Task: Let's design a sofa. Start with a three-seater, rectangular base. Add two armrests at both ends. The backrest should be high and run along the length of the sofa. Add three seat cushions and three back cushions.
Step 31:
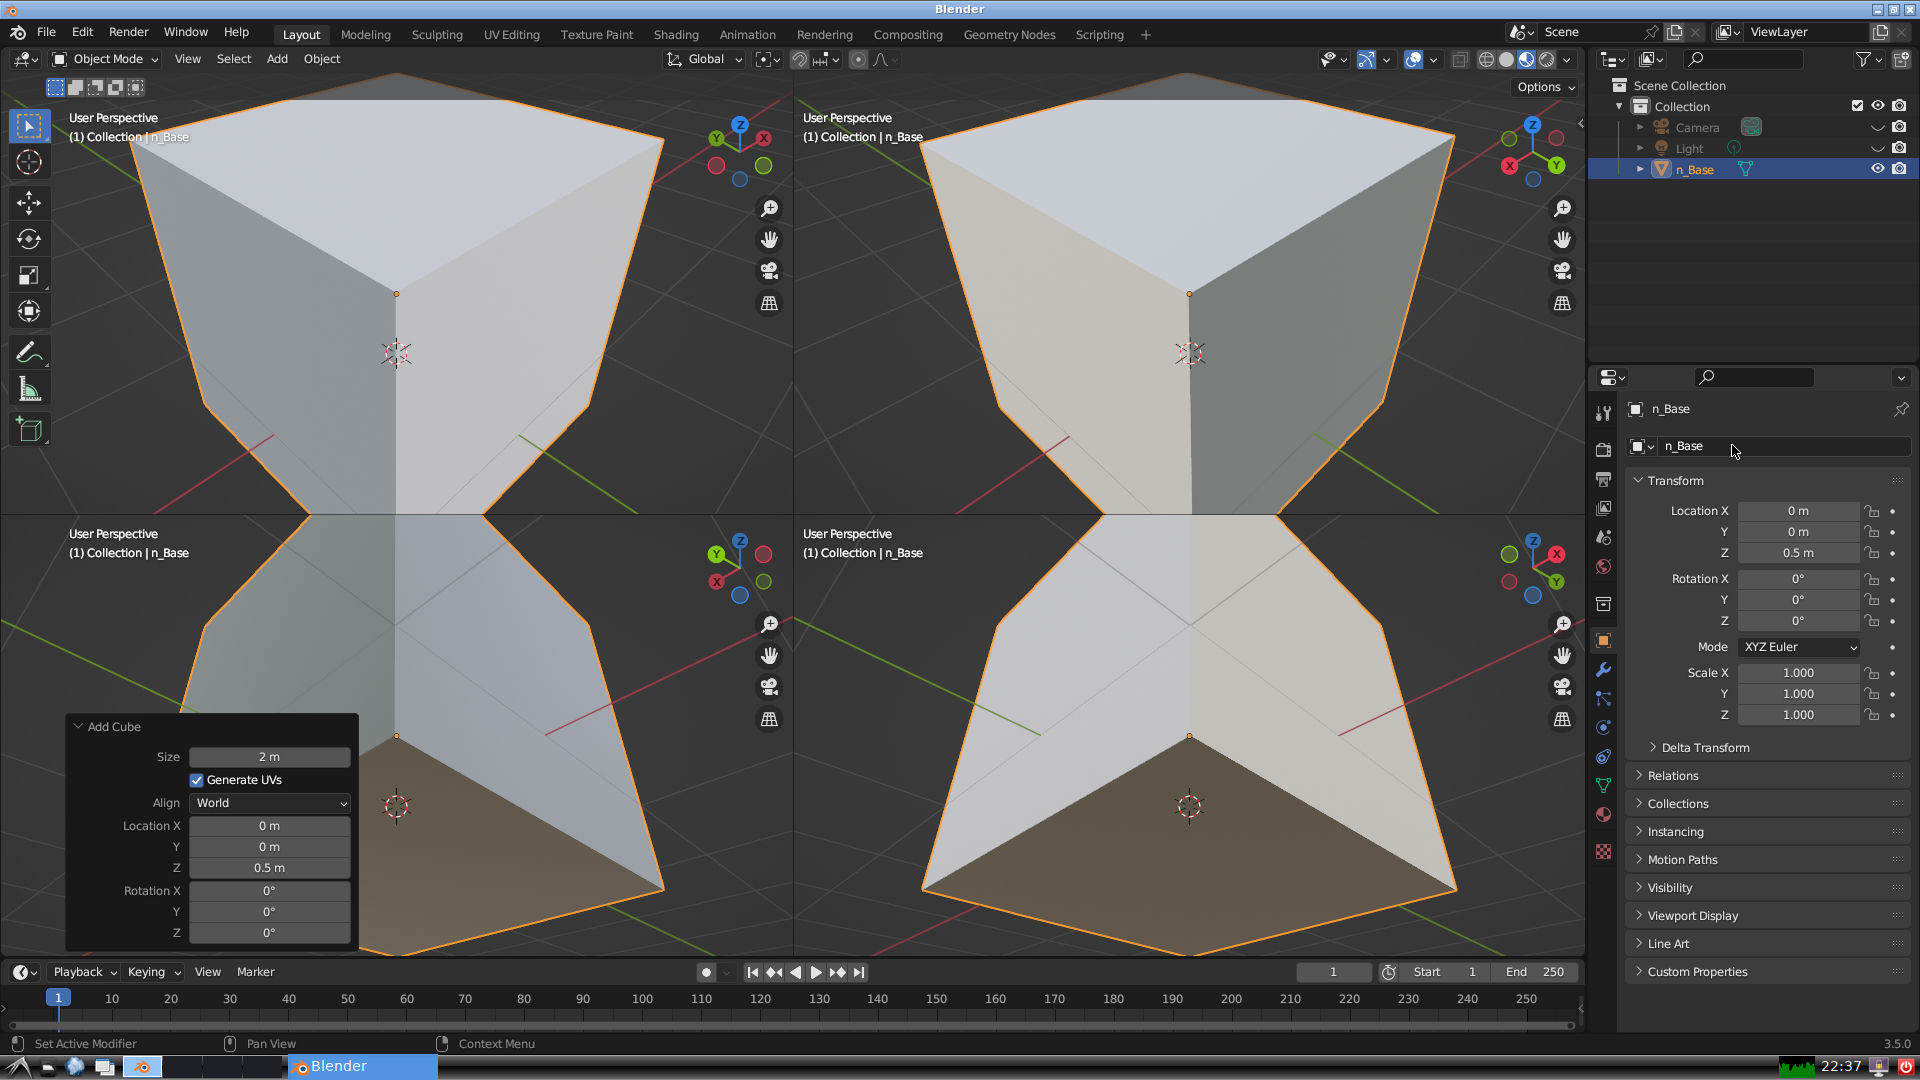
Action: {"mouse_move": [1797, 672]}